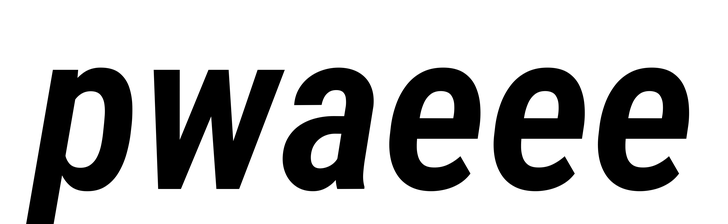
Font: Roboto-Italic_Condensed_SemiBold_Italic